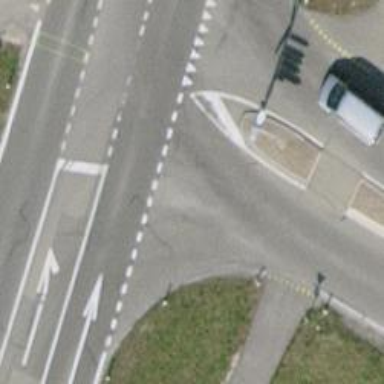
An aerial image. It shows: Secondary road with concrete surface leading to roundabout.